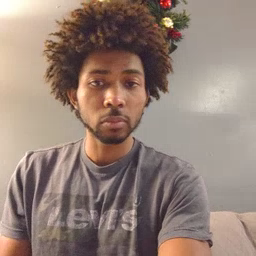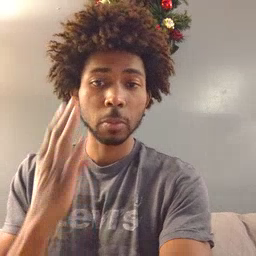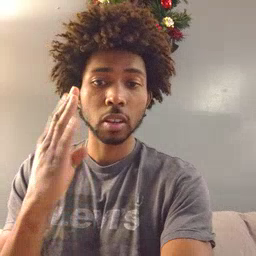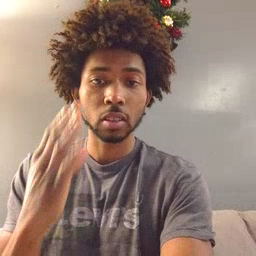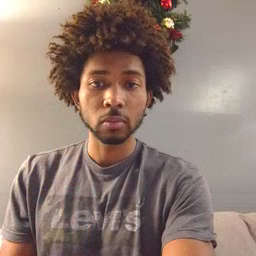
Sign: blue